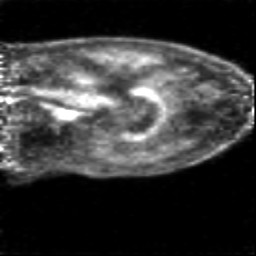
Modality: PET
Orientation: sagittal
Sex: female
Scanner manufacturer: siemens